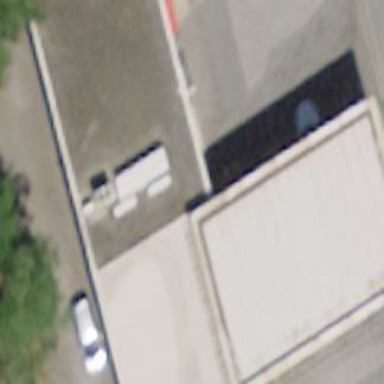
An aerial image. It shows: View of roof of building.